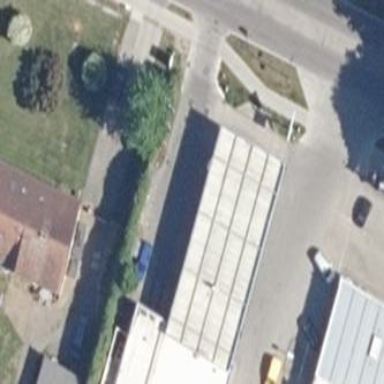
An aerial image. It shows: View of roof of building.